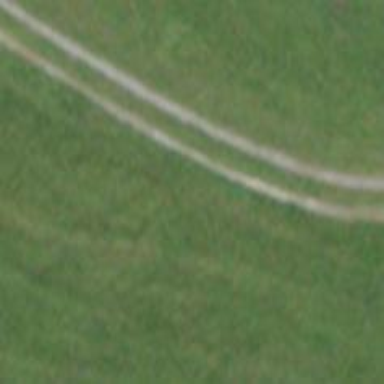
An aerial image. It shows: Track with fine gravel surface. The track type is grade 2.